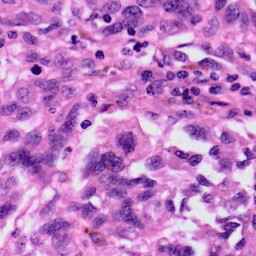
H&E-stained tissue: Skin